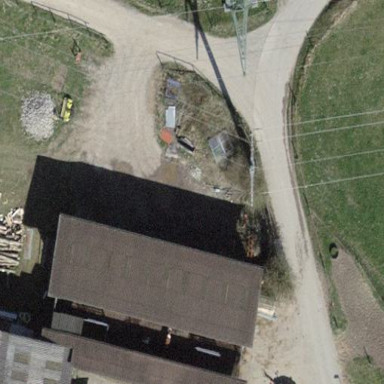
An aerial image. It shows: Skillion-roofed farm auxiliary building.